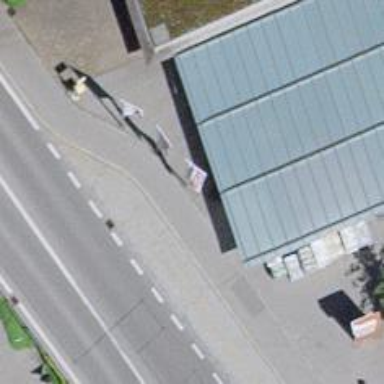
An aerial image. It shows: Bus stop with platform for public transport.